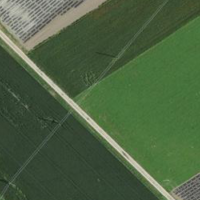
EUNIS habitat code: 52
Species observed at this site:
Medicago sativa